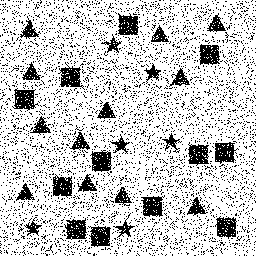
Squares: 12
Triangles: 12
Stars: 6
Total shapes: 30